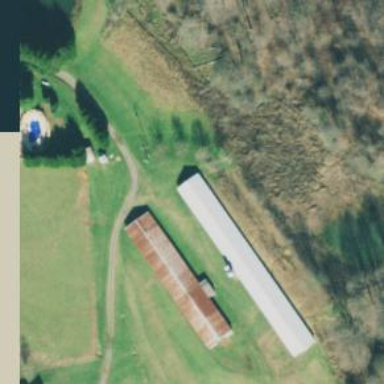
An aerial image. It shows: Poultry house.